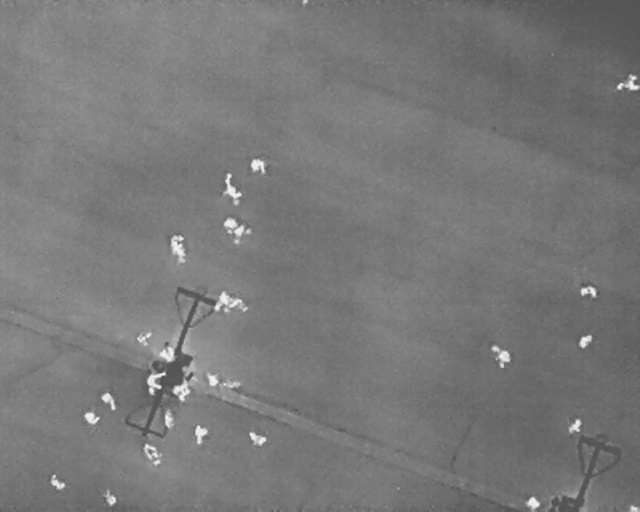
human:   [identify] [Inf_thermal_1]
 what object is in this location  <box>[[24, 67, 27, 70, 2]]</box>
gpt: <ref>1 large person at the left</ref>

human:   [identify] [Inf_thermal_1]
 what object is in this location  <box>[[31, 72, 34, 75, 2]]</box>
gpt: <ref>1 medium person at the bottom</ref>

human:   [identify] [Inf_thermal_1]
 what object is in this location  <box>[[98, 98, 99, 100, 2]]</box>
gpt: <ref>1 small person at the bottom right</ref>